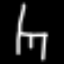
Label: chair